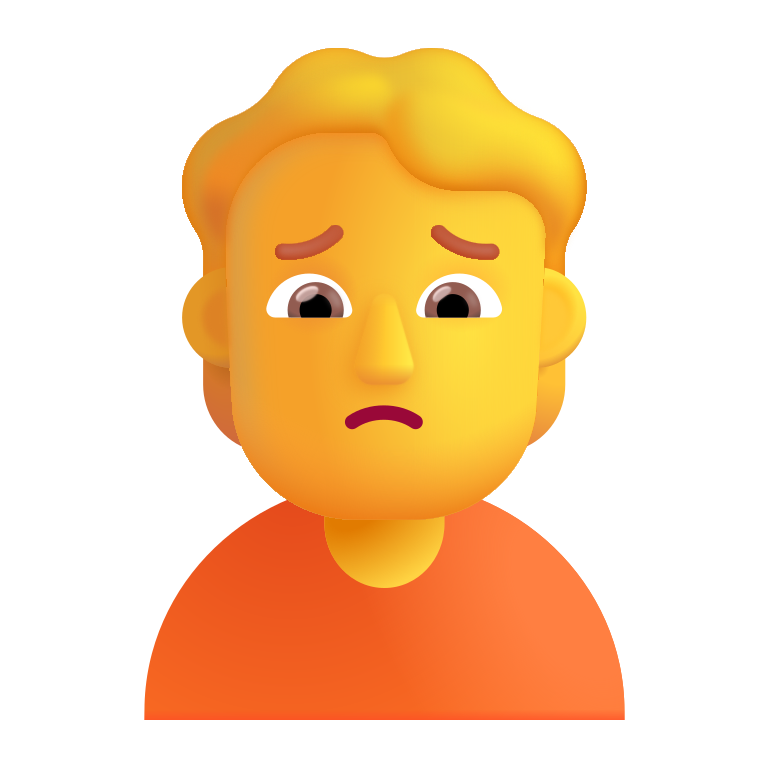
person frowning color default